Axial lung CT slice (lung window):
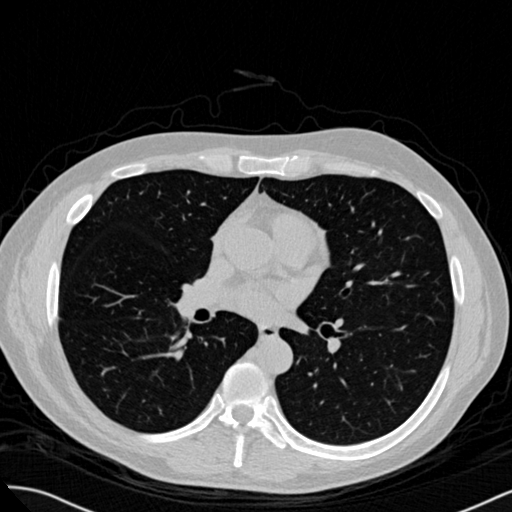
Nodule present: no